Field crop: maize
Growth stage: 2
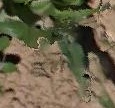
Species: maize